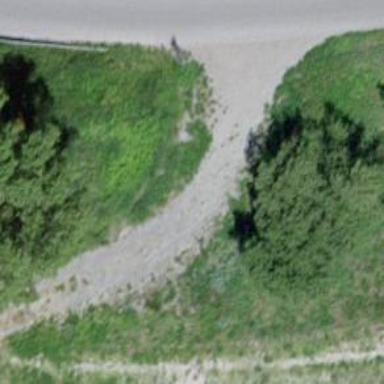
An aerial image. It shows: Compacted path road.